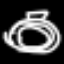
Label: donut